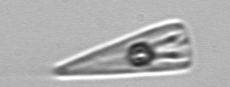
Label: Licmophora